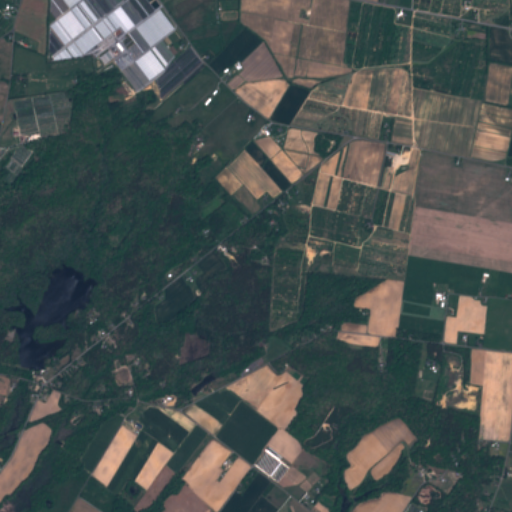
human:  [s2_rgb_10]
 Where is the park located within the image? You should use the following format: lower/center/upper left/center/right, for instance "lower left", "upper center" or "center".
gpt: The park is located in the lower left of the image.
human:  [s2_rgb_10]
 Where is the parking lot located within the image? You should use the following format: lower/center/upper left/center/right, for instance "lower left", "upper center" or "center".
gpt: The parking lot is located in the lower left of the image.
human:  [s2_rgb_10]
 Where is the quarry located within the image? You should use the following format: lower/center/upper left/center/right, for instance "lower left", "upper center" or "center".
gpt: The quarry is located in the lower right of the image.
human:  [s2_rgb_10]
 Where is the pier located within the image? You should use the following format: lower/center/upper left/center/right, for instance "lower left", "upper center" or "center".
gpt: The pier is located in the center left of the image.
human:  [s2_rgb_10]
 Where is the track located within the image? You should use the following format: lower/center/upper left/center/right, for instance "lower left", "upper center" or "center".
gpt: There is no track in the image.